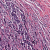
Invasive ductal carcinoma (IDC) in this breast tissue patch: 1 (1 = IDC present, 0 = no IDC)